Question: I just installed Linux Mint and am trying to configure SpringSource Tool Suite which requires you to direct it to the system "JDK path". Although I haven't explicitly downloaded/installed Java on this system yet, when I ran the update manager I did see Open JDK get installed and found several directories under '/usr/lib/jvm' (see screenshot below). My questions are:
- - 'JAVA_HOME'- 'JAVA_HOME'

Thanks in advance!
:
> echo $PATH --> /usr/local/sbin:/usr/local/bin:/usr/sbin:/usr/bin:/sbin:/bin:/usr/gamesjava -version -> java version "1.7.0_03"
OpenJDK Runtime Environment (IcedTea7 2.1.1pre) (7~u3-2.1.1~pre1-1ubuntu3)
OpenJDK 64-Bit Server VM (build 22.0-b10, mixed mode)which java -> /usr/bin/java
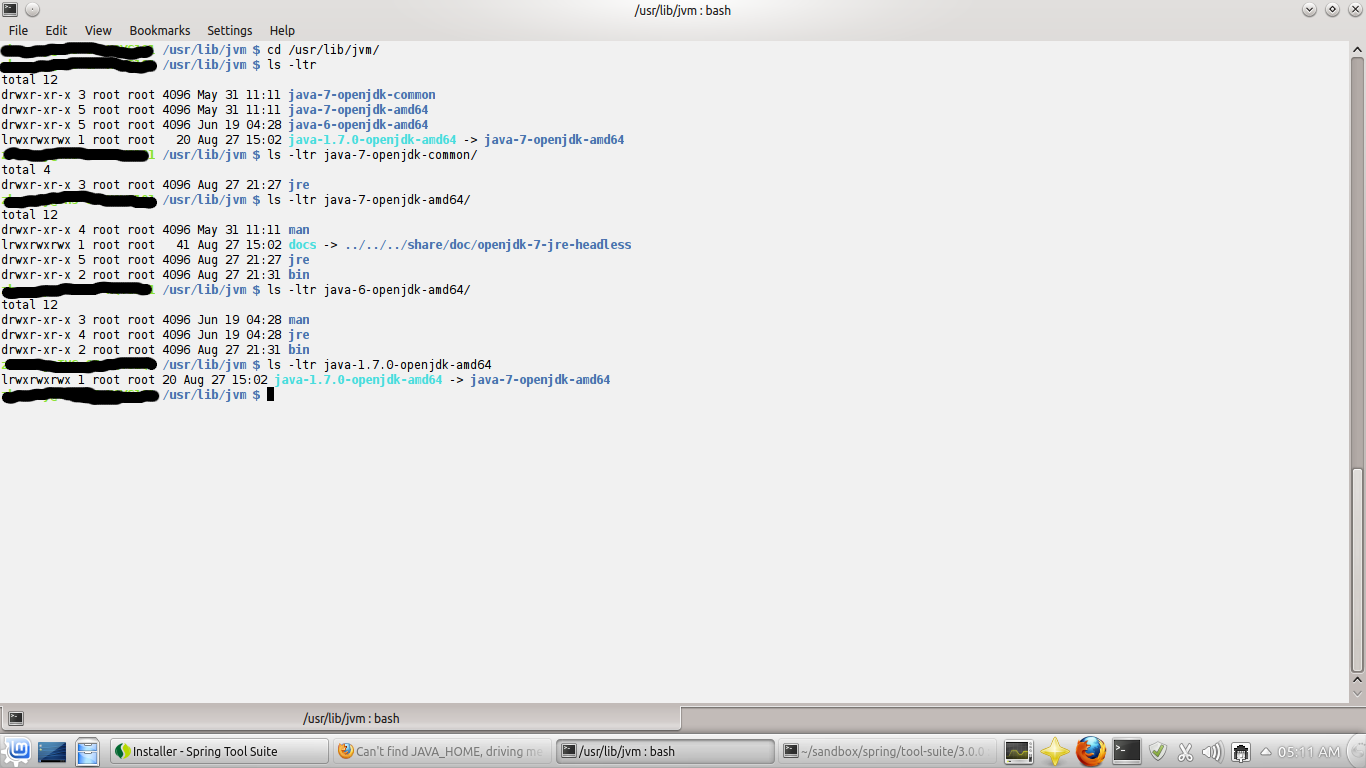
Answer: > Spring Tool Suite requires you to specify a path to the JDK, and my question is, which one do I choose, and why?; and
This can only be answered according to the needs of your application. Do you need the stability of Java 6 or the features added in Java 7? Are there APIs you intend to use that are only available in Java 7 or are the Java 6 libraries sufficient? Do you have customers that require the use of one JVM over another? Only you can answer these questions.
> How do I tell which of these is my JAVA_HOME?; and
You will want to make JAVA_HOME reference the specific JVM environment that you've decided on for your project. For example, if you decide on Java 6 you'll probably want to set your JAVA_HOME to /usr/lib/jvm/java-6-openjdk-amd64.
> What's the difference between the "JDK path" and JAVA_HOME?
The JDK path refers to the Java Development Kit - which includes the java compiler, debugger and other tools associated with developing java programs. JAVA_HOME can reference either the JDK root or the JRE (Java Runtime Environment) root directory when running java programs; but you should, for development purposes, always have JAVA_HOME reference the JDK root.